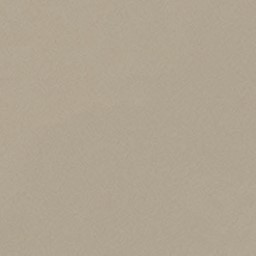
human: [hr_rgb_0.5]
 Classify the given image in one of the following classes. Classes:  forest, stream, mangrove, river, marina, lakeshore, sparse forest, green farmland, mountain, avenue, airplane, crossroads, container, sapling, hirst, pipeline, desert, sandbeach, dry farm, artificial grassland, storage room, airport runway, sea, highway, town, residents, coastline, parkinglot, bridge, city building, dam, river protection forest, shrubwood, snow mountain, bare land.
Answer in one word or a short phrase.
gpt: desert